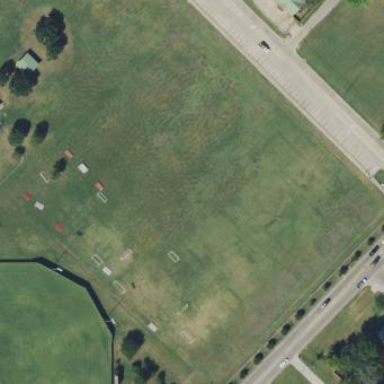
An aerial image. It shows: Soccer pitch for leisureland activities.